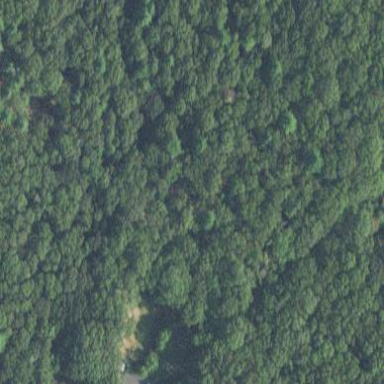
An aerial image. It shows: Mixed woodland with various types of leaves.